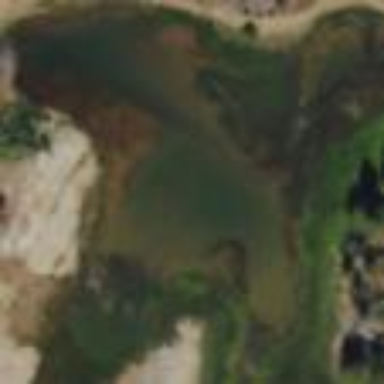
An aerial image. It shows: Lake with natural water.